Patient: sex M, age 70
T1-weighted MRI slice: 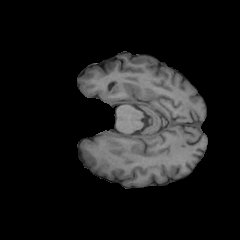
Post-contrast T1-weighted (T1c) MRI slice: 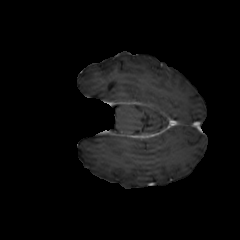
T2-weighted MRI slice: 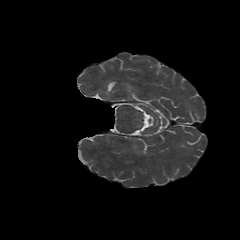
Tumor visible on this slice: no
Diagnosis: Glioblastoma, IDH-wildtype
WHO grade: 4